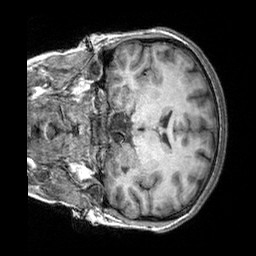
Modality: T1w
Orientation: coronal
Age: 21
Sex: female
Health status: healthy
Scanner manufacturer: siemens
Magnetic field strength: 3 T
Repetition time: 2.3 s
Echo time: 0.00303 s